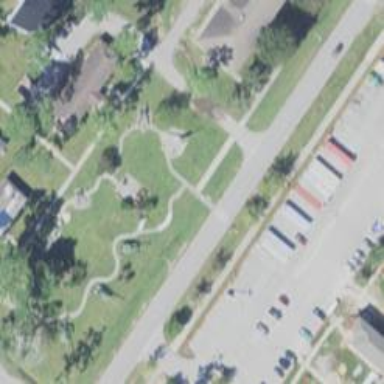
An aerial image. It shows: Historic attraction featuring cannon.